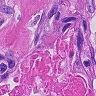
Metastatic tissue present: yes